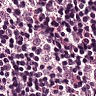
Metastatic tissue present: yes